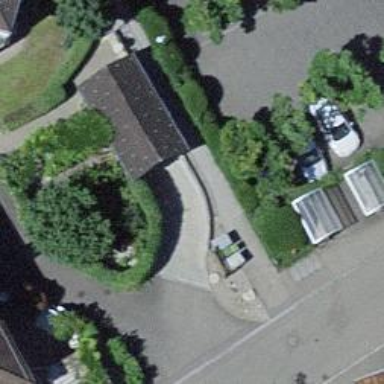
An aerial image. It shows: Parking entrance.